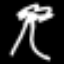
Label: palm tree